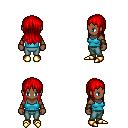
a pixel art fantasy rpg character, female body template, human, dark skin, teal pirate shirt, teal pants, red unkempt hairstyle, leather bracers, gold boots, four views (front, back, left, right), 2x2 character sprite sheet, small pixel art, hard edges, no anti-aliasing